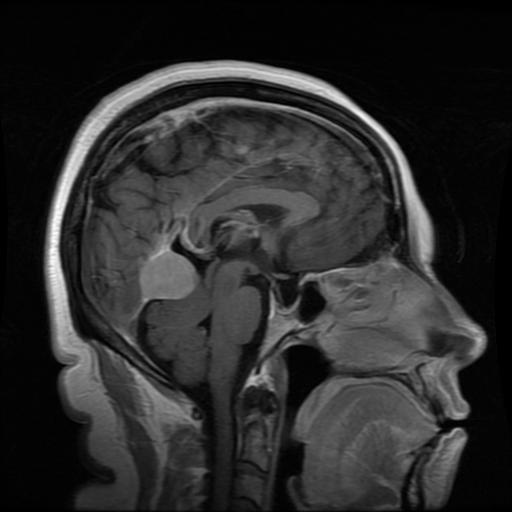
Label: meningioma